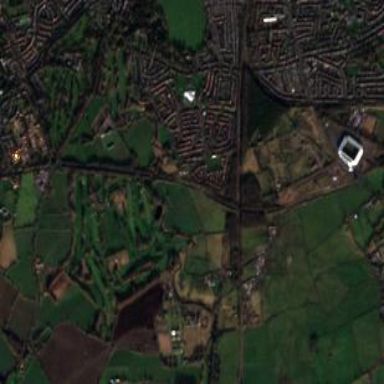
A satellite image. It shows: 18-hole golf course situated within leisure land.